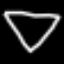
Label: diamond